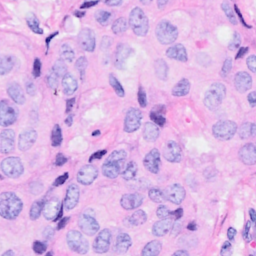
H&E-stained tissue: Breast